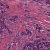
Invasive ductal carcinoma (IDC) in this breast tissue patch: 1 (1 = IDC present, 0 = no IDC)